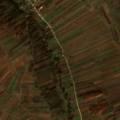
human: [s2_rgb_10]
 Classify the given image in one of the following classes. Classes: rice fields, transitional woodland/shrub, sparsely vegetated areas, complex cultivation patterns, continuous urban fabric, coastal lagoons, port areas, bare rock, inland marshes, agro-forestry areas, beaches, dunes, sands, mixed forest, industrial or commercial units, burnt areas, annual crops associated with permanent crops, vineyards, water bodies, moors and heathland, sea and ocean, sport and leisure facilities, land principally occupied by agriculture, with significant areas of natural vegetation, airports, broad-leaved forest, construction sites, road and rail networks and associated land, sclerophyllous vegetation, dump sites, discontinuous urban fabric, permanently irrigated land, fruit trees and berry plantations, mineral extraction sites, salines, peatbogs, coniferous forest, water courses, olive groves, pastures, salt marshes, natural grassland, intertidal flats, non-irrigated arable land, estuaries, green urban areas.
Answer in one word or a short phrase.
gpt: non-irrigated arable land, complex cultivation patterns, land principally occupied by agriculture, with significant areas of natural vegetation, broad-leaved forest, transitional woodland/shrub